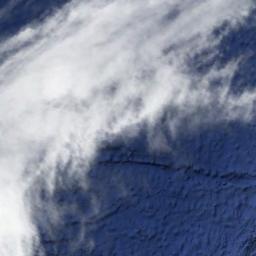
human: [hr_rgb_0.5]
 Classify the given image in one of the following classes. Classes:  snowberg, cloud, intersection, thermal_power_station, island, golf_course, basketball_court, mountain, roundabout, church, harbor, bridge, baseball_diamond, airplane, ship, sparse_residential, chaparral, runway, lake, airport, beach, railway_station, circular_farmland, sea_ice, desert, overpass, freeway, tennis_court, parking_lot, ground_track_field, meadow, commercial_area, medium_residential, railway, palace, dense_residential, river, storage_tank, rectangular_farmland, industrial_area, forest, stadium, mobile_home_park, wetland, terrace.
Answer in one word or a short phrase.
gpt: cloud